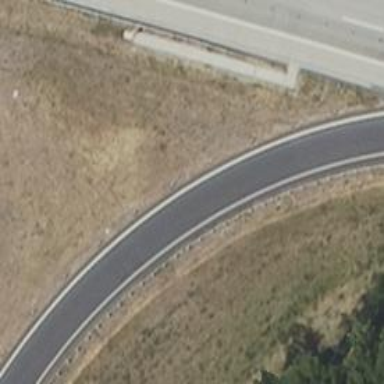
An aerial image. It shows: Motorway link.